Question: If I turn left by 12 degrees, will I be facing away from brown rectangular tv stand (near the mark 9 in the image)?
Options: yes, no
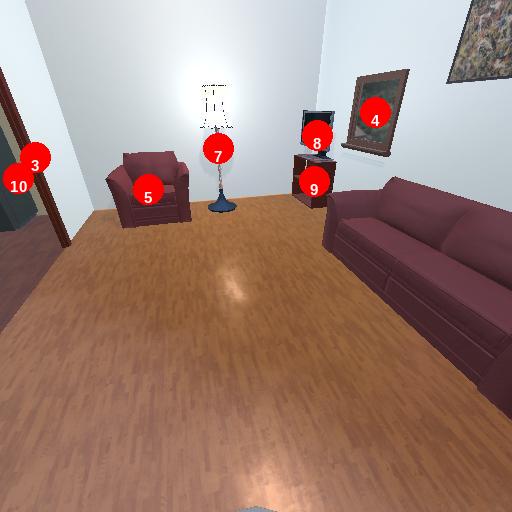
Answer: yes